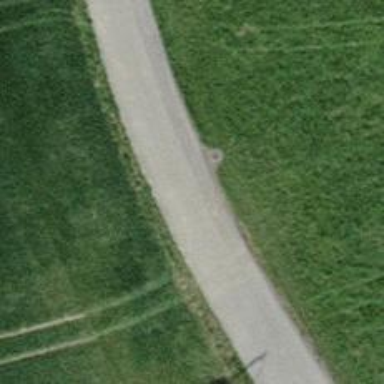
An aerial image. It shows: Unclassified road.